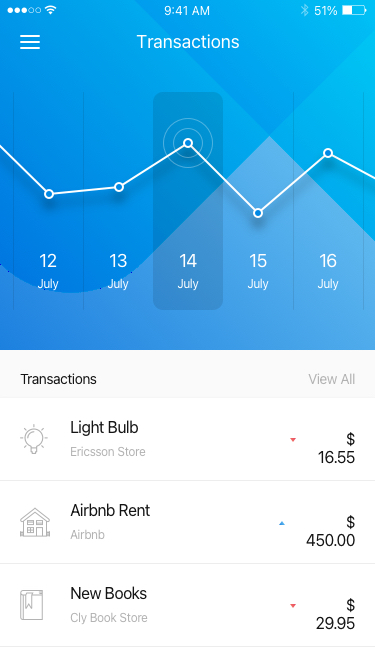
Text in this UI design:
Light Bulb
Ericsson Store
$ 16.55
Airbnb Rent
Airbnb
$ 450.00
New Books
Cly Book Store
$ 29.95
View All
Transactions
14
July
13
July
12
July
15
July
16
July
Transactions